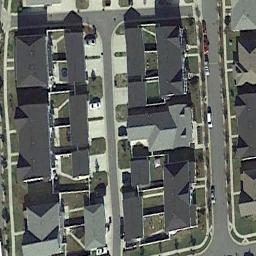
Label: residential